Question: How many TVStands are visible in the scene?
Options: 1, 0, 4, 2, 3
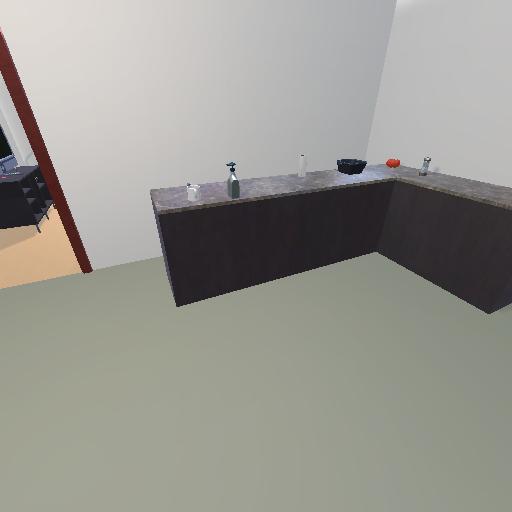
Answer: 1